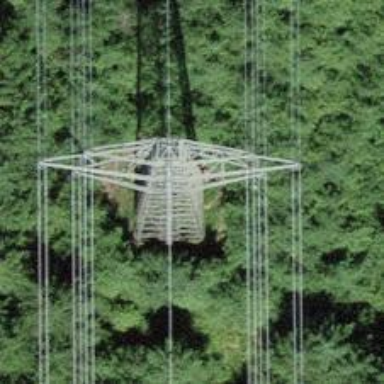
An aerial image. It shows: Towering power structure.